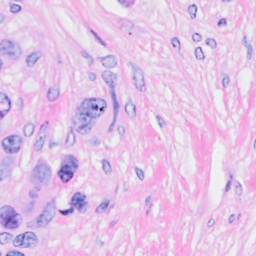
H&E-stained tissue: Breast